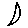
Label: moon